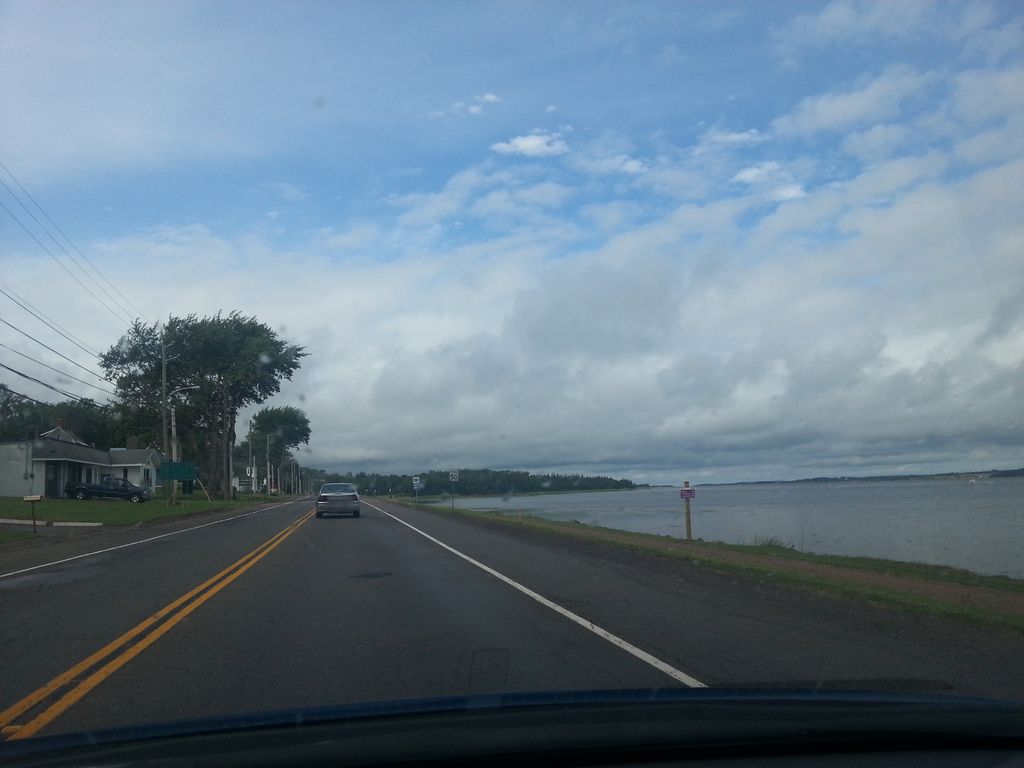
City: charlottetown